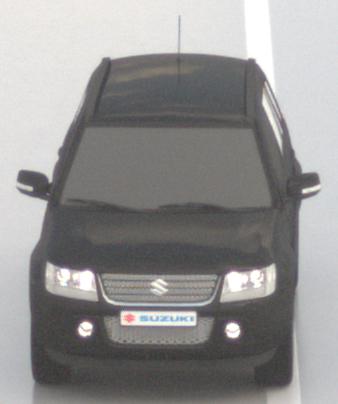
Make: Suzuki
Model: Grand Vitara
Detailed model: Gen. 1 JT
Model produced from: 2009
Model produced until: 2012
Doors: 5
Color: black
Road condition: wet road
Daytime: midday
Contrast: low contrast